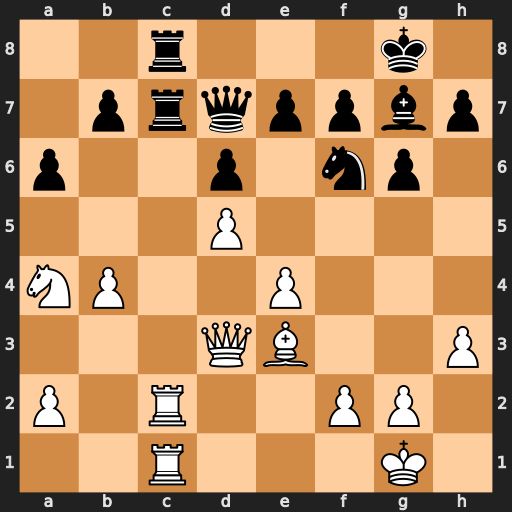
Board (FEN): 2r3k1/1prqppbp/p2p1np1/3P4/NP2P3/3QB2P/P1R2PP1/2R3K1
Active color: w
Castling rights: -
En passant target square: -
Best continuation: Nb6 Rxc2 Rxc2 Rxc2 Nxd7